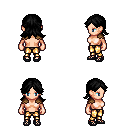
a pixel art fantasy rpg character, female body template, human, light skin, leather shoulder armor, gold greaves, black loose hair, ghillies, four views (front, back, left, right), 2x2 character sprite sheet, small pixel art, hard edges, no anti-aliasing